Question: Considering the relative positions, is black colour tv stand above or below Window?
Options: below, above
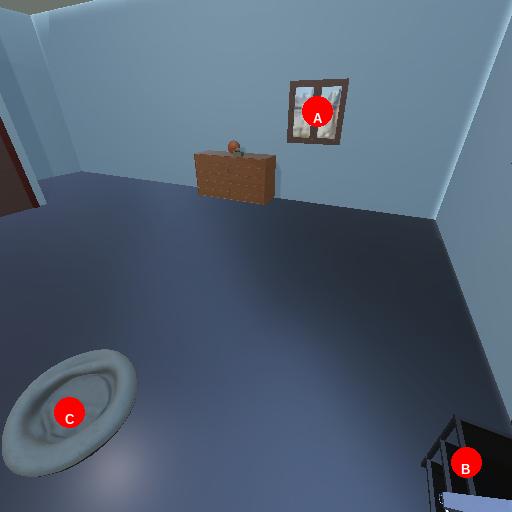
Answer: below